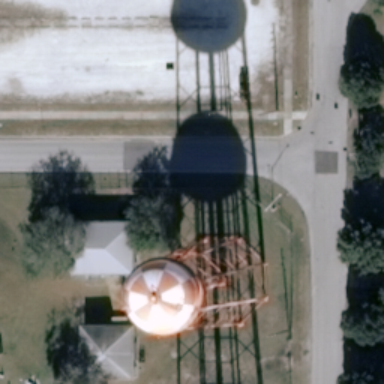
There are warehouses some houses and plants .